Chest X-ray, AP view. Patient: 68 years old, sex M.
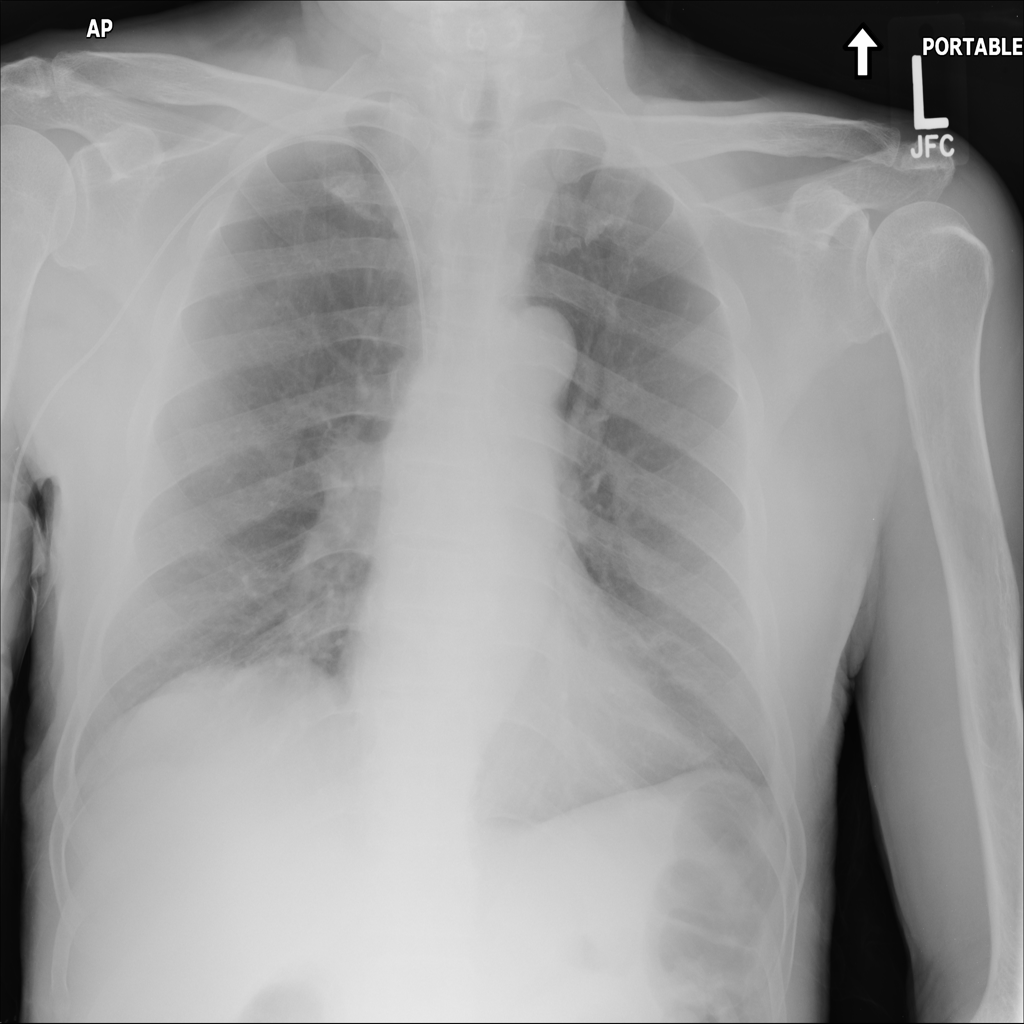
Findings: No Finding